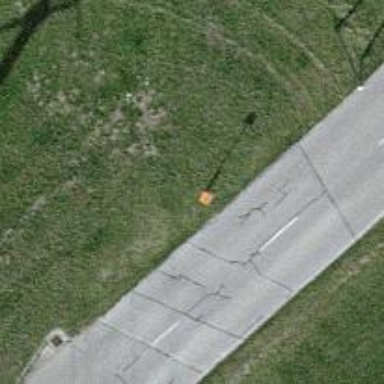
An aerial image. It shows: Aerial marker supported by pole.